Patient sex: M
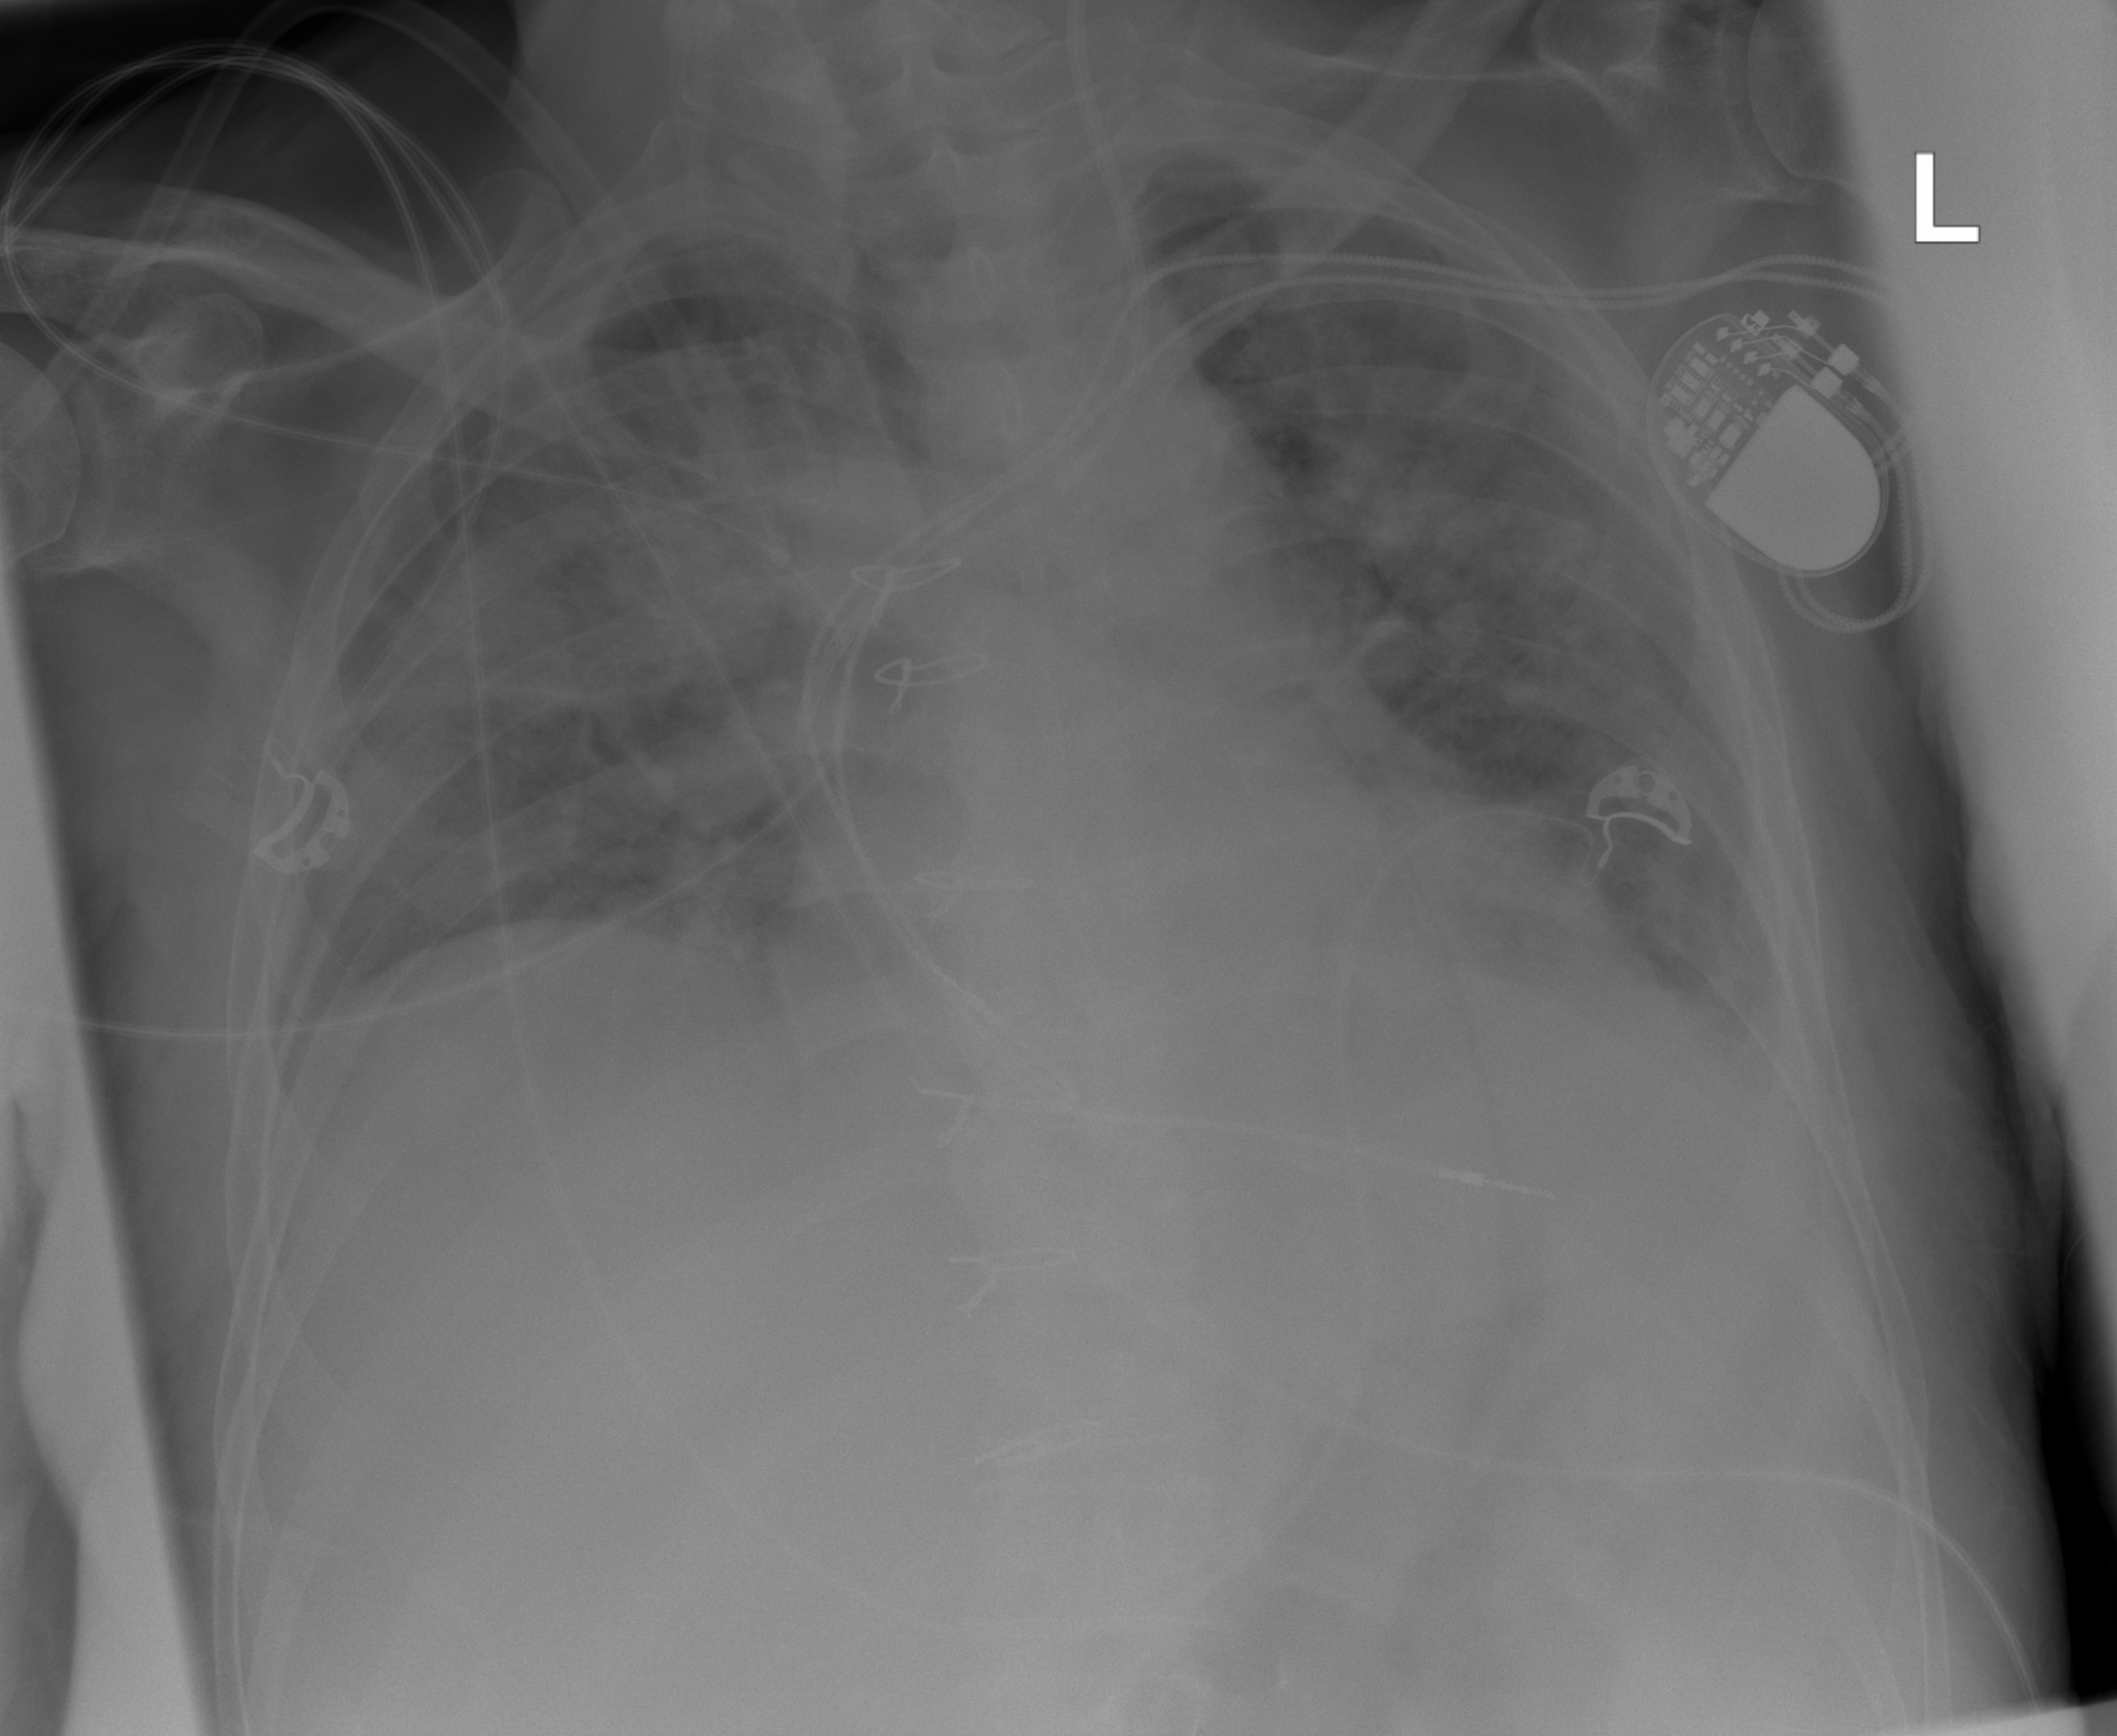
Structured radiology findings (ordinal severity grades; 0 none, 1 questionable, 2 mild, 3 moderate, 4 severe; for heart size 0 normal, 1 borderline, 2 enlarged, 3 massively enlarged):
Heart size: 2
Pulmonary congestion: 2
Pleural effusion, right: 0
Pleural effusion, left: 2
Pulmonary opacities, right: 2
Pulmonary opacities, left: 2
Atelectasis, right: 2
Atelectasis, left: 2